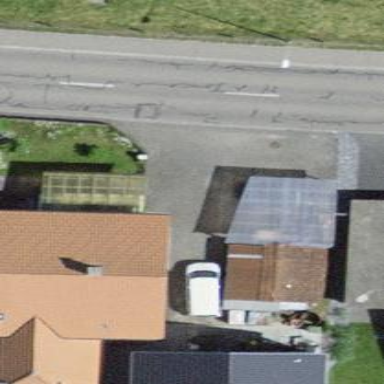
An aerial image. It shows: Residential building.